Question: I found <URL> that deals with the same issue. The provided answers work, but I need to change it slightly for my case. Below is the answer I went with:
'''
double theta = Math.atan2(pointerY - height / 2, pointerX - width / 2);
if(theta<0)
theta = Math.PI - theta;
int whichSlice = 0;
double sliceSize = Math.PI*2 / 4;
double sliceStart;
for(int i=1; i<=4; i++) {
sliceStart = i*sliceSize;
if(theta < sliceStart) {
whichSlice = i;
break;
}
}
'''
In my case, I need to rotate the quadrants by 45 degrees. Below is an example; red is what this code does, while green is what I want:

I've tried various code alterations, but still can't figure it out.
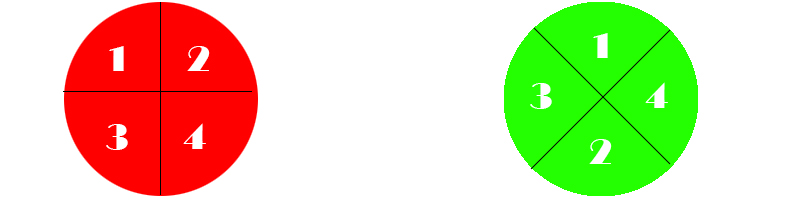
Answer: EDIT:
First off, create your circle in it's own desperate JComponent, and add it's own listeners - basically create a class for this circle, make the circle itself receive mouse events, and MAKE SURE THAT THE CIRCLE OCCUPIES THE ENTIRE RECTANGLE OF THE JCOMPONENT - it must be touching all edges (I will be using this.getHeight() and this must return the height of the bounding box of the circle)!!!
Fixed code below to support such a case, in addition to support y axis which increases downwards:
Step 1:
Check if we are inside the circle.
Step 2:
Check if we are above/below the diagonal lines (note: equations for diagonal lines are y = x, and y = -x)
'''
Point pointWeAreChecking;
Point centerOfCircle;
double radius;
if(Math.pow(Math.pow(pointWeAreChecking.x-centerOfCircle.x , 2) + Math.pow(pointWeAreChecking.y-centerOfCircle.y , 2), 0.5) <= radius)
{
//Means we are in circle.
if(pointWeAreChecking.y>pointWeAreChecking.x)
{
//Means it is either in 2 or 3 (it is below y = -x line)
if(pointWeAreChecking.y>-pointWeAreChecking.x + this.getHeight()){
//We are in 2.
}else
{
//We are in 3.
}
}else
{
if(pointWeAreChecking.y>-pointWeAreChecking.x + this.getHeight())
{
//We are in 4.
}else
{
//We are in 2.
}
}
}
'''